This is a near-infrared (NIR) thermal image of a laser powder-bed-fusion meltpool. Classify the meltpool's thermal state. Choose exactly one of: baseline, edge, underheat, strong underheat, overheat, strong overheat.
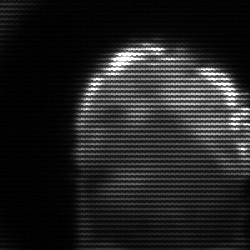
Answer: baseline